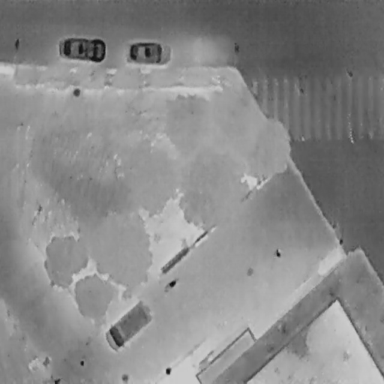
There are four objects shown in the infrared image, including three Cars, and a Bicycle.